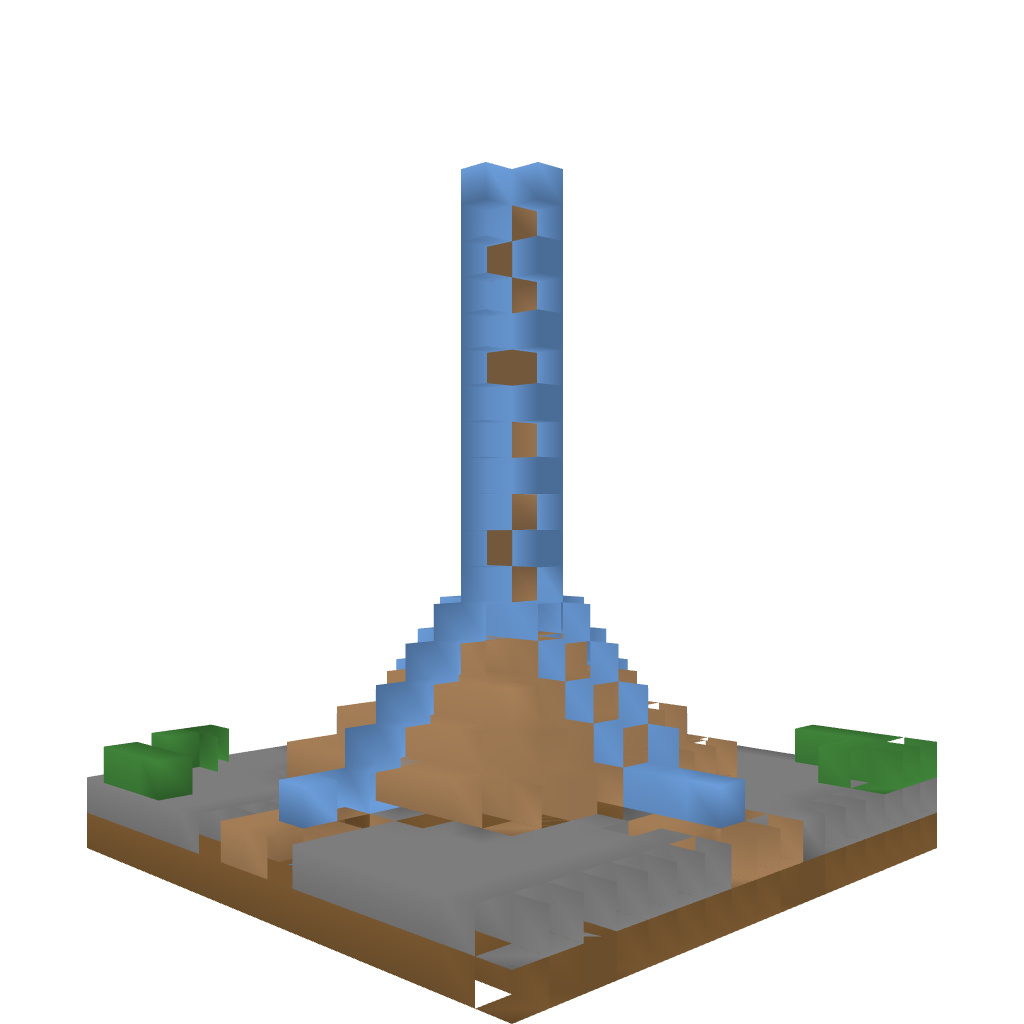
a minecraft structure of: Water fountain! high quality